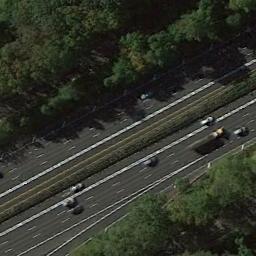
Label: freeway